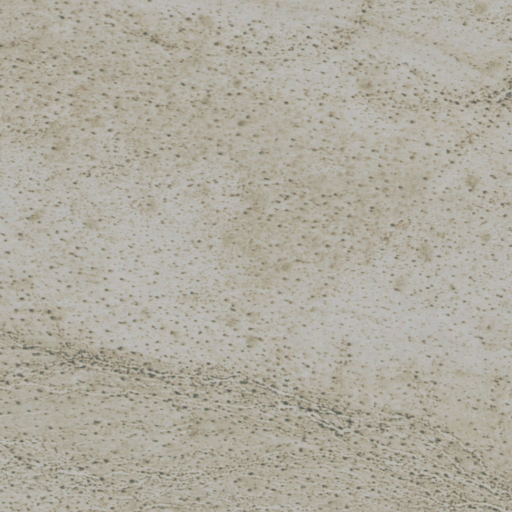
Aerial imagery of mountain in California named East Mesa containing only barren land